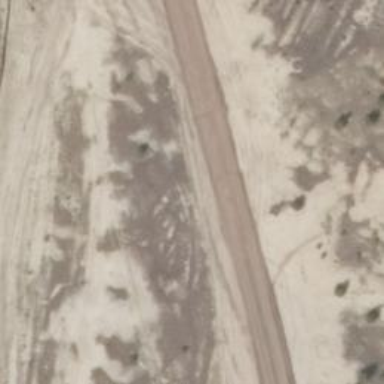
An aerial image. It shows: Sandy track with grade 4 tracktype.